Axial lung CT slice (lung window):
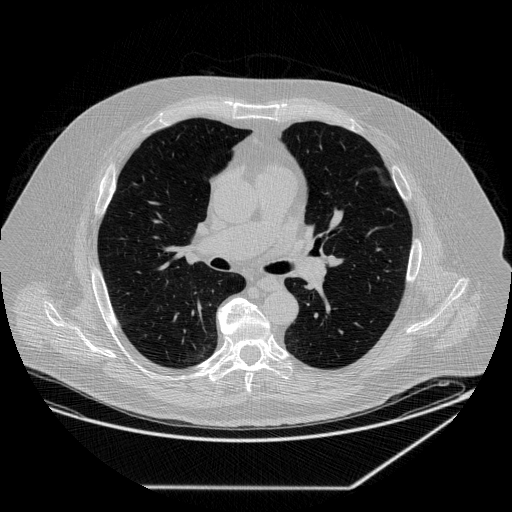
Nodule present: no